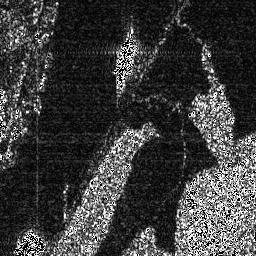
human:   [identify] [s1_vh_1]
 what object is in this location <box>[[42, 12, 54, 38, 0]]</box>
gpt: <ref>1 large ship at the top</ref>